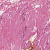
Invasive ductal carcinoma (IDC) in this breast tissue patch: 0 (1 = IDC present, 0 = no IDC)